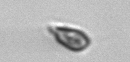
Label: Cryptophyta